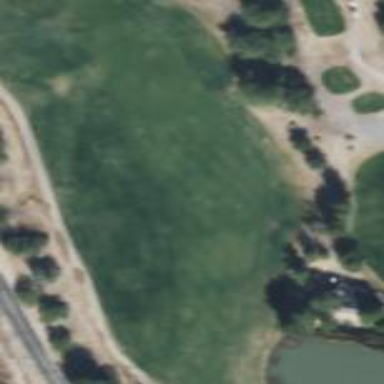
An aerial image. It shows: Golf fairway surrounded by grass.